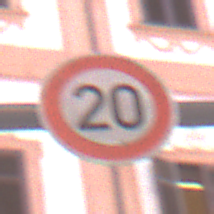
Verkehrszeichen: Geschwindigkeit20
Umgebung: Outdoor, Urban
Tageszeit: MorningAfternoon
Wetter: PartlyCloudy
Licht: Natural
Jahreszeit: NotSpecified
Kontrast: LowContrast